七年级 · 度量几何学
（2021 秋 $\cdot$ 洛江区期末） 如图, 边长为 $2 m+3$ 的正方形纸片剪出一个边长为 $m+3$ 的正方形之后,剩余部分可剪拼成一个长方形, 若拼成的长方形一边长为 $m$, 则另一边长为 ( )

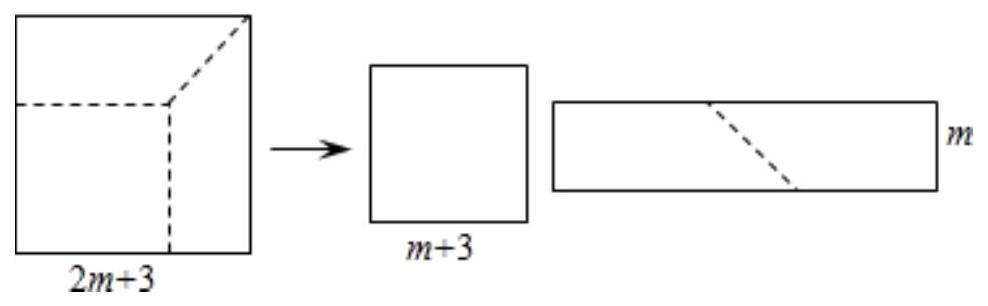
A. $2 m+6$
B. $3 m+6$
C. $2 m^{2}+9 m+6$
D. $2 m^{2}+9 m+9$
答案: B
解析: 首先求出大正方形面积, 进而利用图形总面积不变得出等式求出答案.

【答案】解: $\because(2 m+3)^{2}=4 m^{2}+12 m+9$, 拼成的长方形一边长为 $m$,

$\therefore\left[4 m^{2}+12 m+9-(m+3)^{2}\right] \div m=3 m+6$. 故另一边长为: $3 m+6$. 故选: $B$.

【点睛】此题主要考查了多项式乘法，正确利用图形面积关系是解题关键.